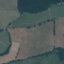
Land use / land cover class: Pasture